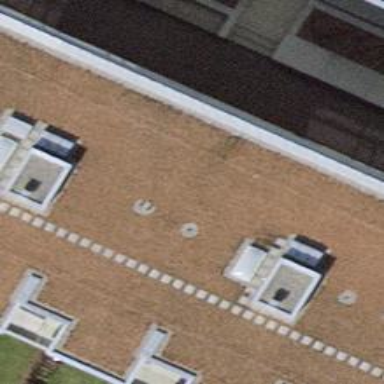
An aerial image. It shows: Terrace building.